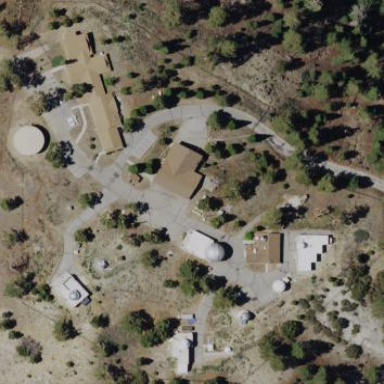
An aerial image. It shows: Observatory.